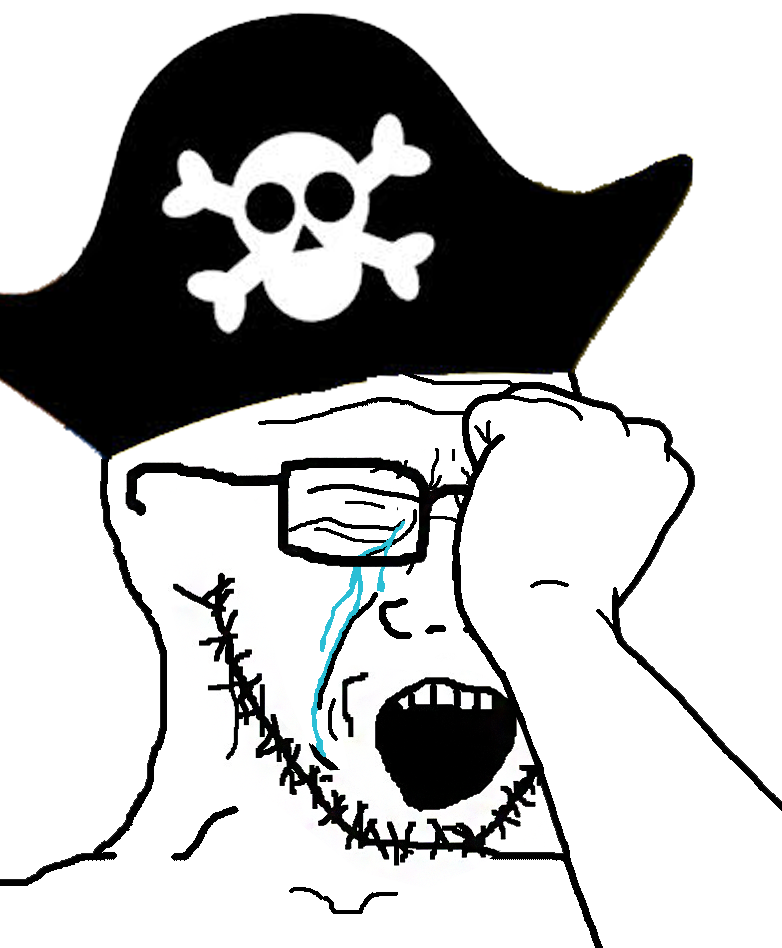
Label: 5_Soyjak